Question: How to set QTableWidget upper left corner using a background image? Now it is white. (Pointed in the image below)

This is my style sheet code:
'''
QWidget {
background-image: url(src/bg.jpg);
color: #fffff8;
}
QHeaderView::section {
background-image: url(src/bg.jpg);
padding: 4px;
border: 1px solid #fffff8;
}
QTableWidget {
gridline-color: #fffff8;
}
QTableWidget QTableCornerButton::section {
background-image: url(src/bg.jpg);
border: 1px solid #fffff8;
}
'''
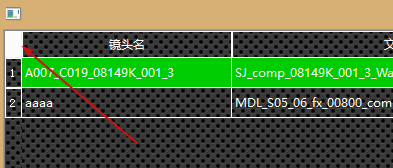
Answer: You will have to use a custom row-headers column:
- - - -